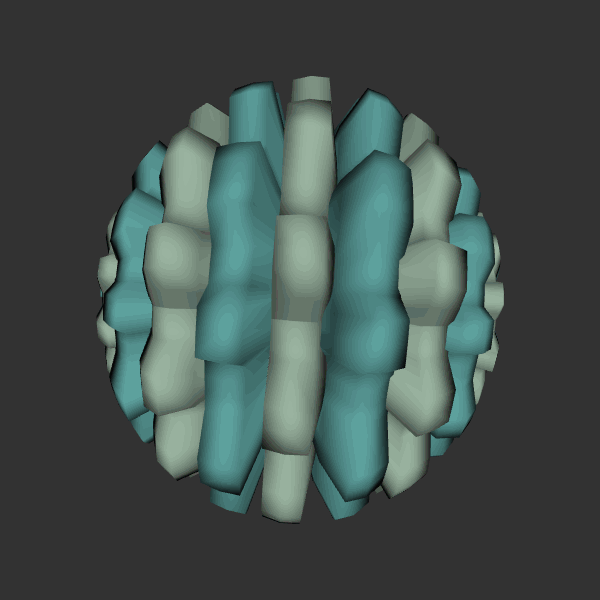
Background: dark